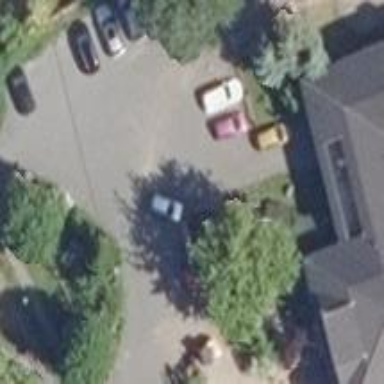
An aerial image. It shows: Parking area with surface.